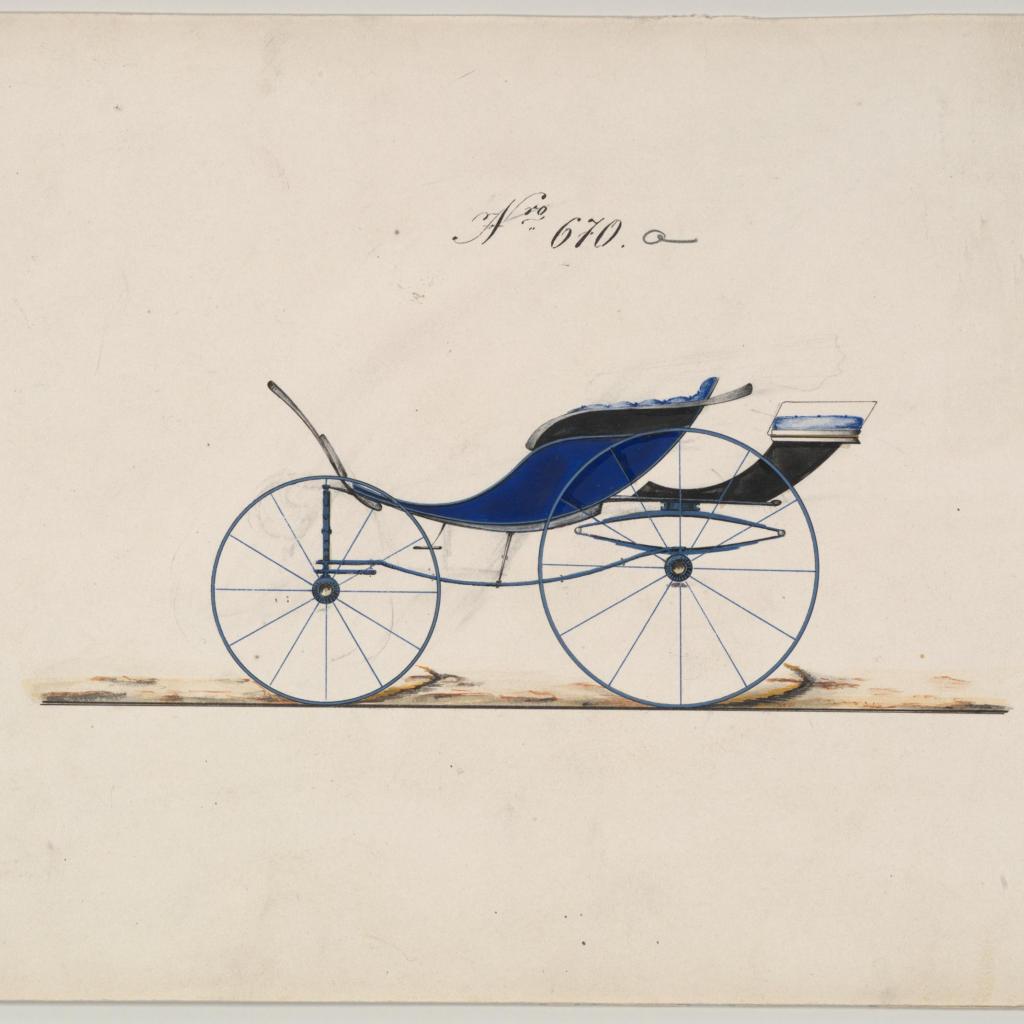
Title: Pony Phaetonn #670a
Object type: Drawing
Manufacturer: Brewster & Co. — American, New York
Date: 1850–70
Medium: Pen and black ink, watercolor and gouache with gum arabic
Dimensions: sheet: 6 5/16 x 9 5/16 in. (16 x 23.7 cm)
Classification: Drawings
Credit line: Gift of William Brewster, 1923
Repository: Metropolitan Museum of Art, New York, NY